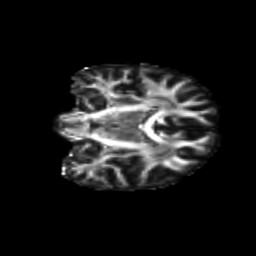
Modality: FA
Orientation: coronal
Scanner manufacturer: siemens
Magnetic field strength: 3 T
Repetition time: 9.2 s
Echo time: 0.084 s